Question: In my 'ProfileFragment.java' I have a collapsing toolbar.
There is a problem when I scroll the toolbar; my profile image doesn't scroll entirely.
Does the collapsing toolbar need to be inside a 'Coordinator Layout'?
I've tested with relative and I couldn't scroll.
This is a gif showing its behavior:
.
'''
<android.support.design.widget.AppBarLayout
android:id="@+id/testeparabackground"
android:layout_width="match_parent"
android:layout_height="203dp"
android:background="?attr/actionBarDivider">
<android.support.design.widget.CollapsingToolbarLayout
android:id="@+id/backgroundcollapsedtoolbar"
android:layout_width="match_parent"
android:layout_height="match_parent"
app:expandedTitleMarginEnd="64dp"
app:expandedTitleMarginStart="48dp"
app:layout_scrollFlags="exitUntilCollapsed|scroll">
<ImageView
android:id="@+id/imgFotoCapa"
android:layout_width="446dp"
android:layout_height="203dp"
android:layout_alignParentStart="true"
android:layout_alignParentTop="true"
android:paddingLeft="-32dp"
android:visibility="visible"
app:layout_constraintEnd_toEndOf="parent"
app:layout_constraintStart_toStartOf="parent"
app:srcCompat="@drawable/banner_profile"
tools:layout_editor_absoluteY="1dp" />
<android.support.v7.widget.Toolbar
android:id="@+id/toolbarid"
android:layout_width="match_parent"
android:layout_height="110dp"
app:layout_collapseMode="pin"
app:popupTheme="@style/ThemeOverlay.AppCompat.Light">
</android.support.v7.widget.Toolbar>
</android.support.design.widget.CollapsingToolbarLayout>
</android.support.design.widget.AppBarLayout>
<ImageView
android:id="@+id/picFotoPerfil3"
android:layout_width="117dp"
android:layout_height="103dp"
android:layout_alignParentTop="true"
android:layout_centerHorizontal="true"
android:layout_marginTop="109dp"
android:elevation="50dp"
app:layout_anchor="@+id/testeparabackground"
app:layout_anchorGravity="bottom|center"
app:layout_constraintEnd_toEndOf="parent"
app:layout_constraintStart_toStartOf="parent"
app:layout_constraintTop_toTopOf="parent"
app:srcCompat="@android:color/black" />
</android.support.design.widget.CoordinatorLayout>
'''
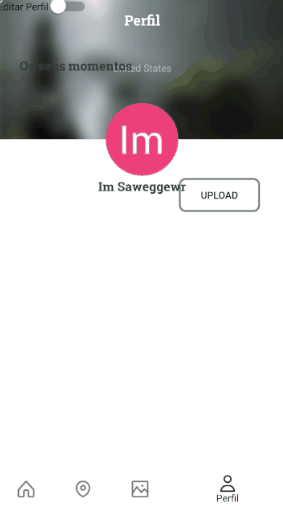
Answer: Add 'app:layout_behavior="@string/appbar_scrolling_view_behavior"' inside your 'ImageView'